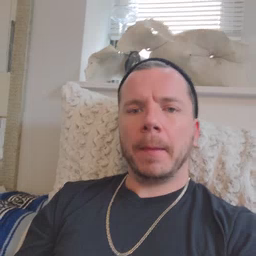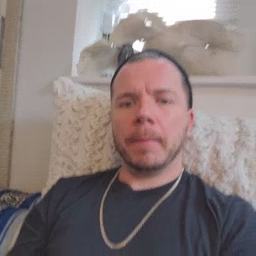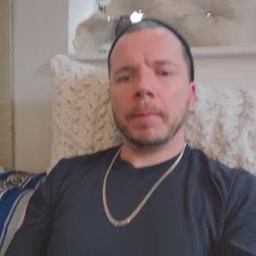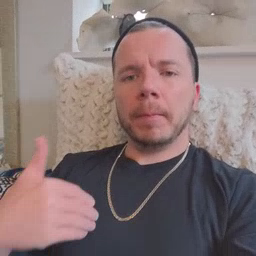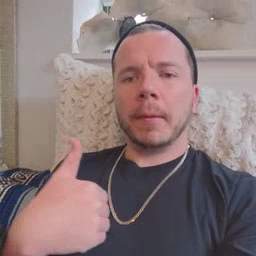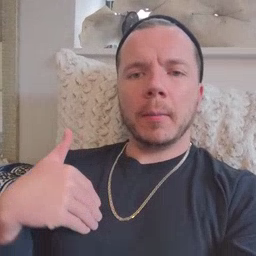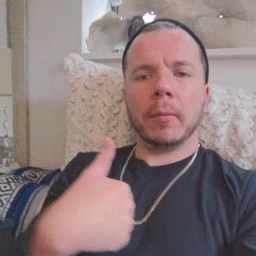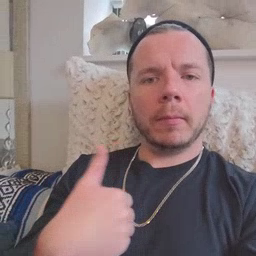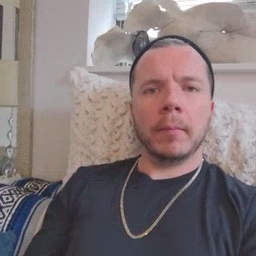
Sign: animal